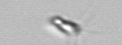
Label: Calciopappus